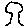
Label: tree